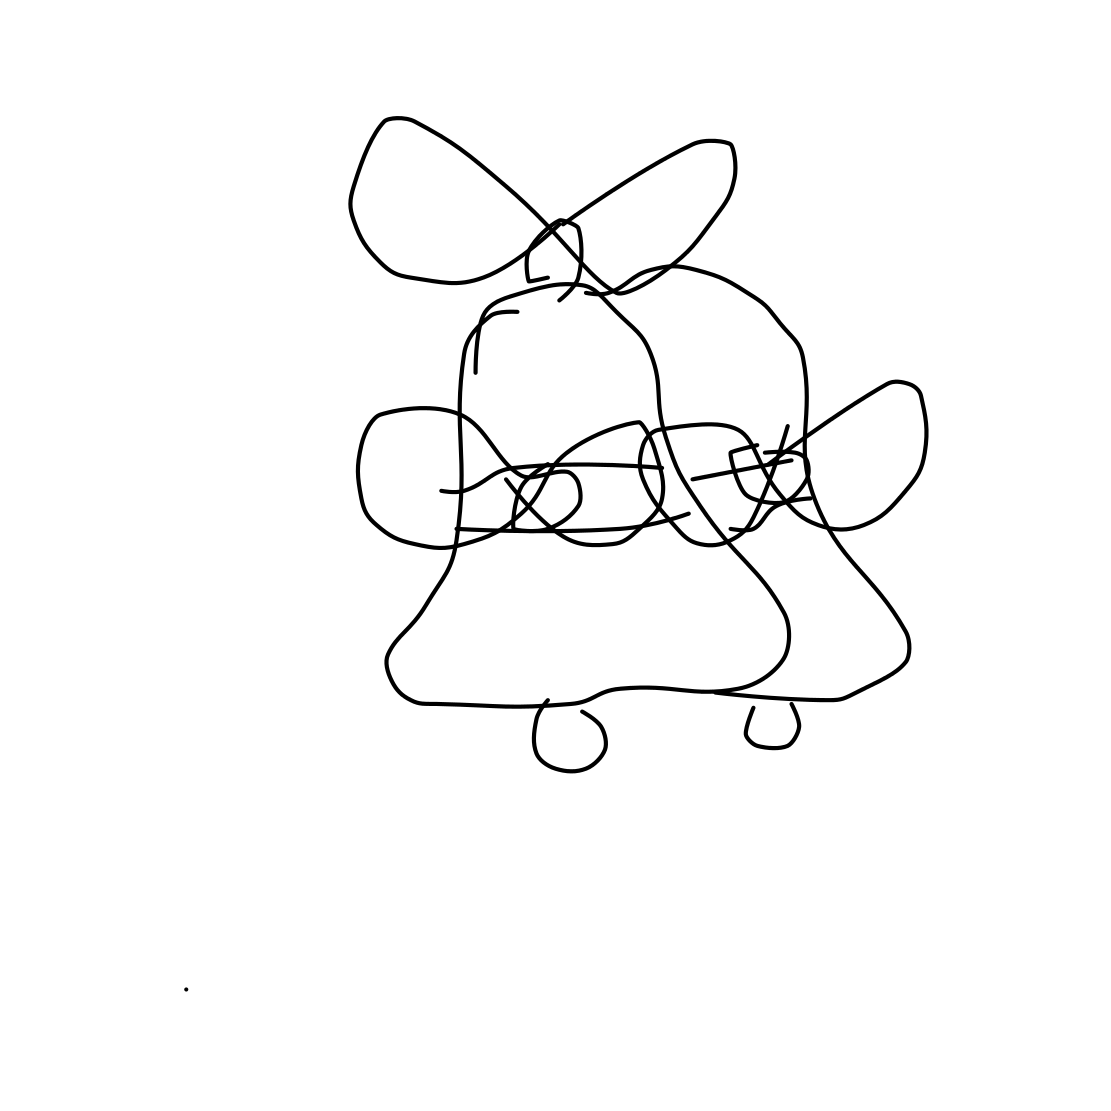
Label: bell